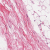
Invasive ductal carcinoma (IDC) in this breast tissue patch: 0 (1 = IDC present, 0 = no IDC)